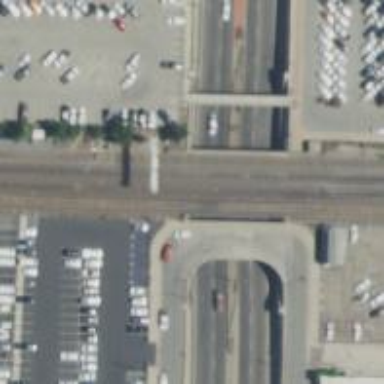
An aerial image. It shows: Bridge over railway siding.